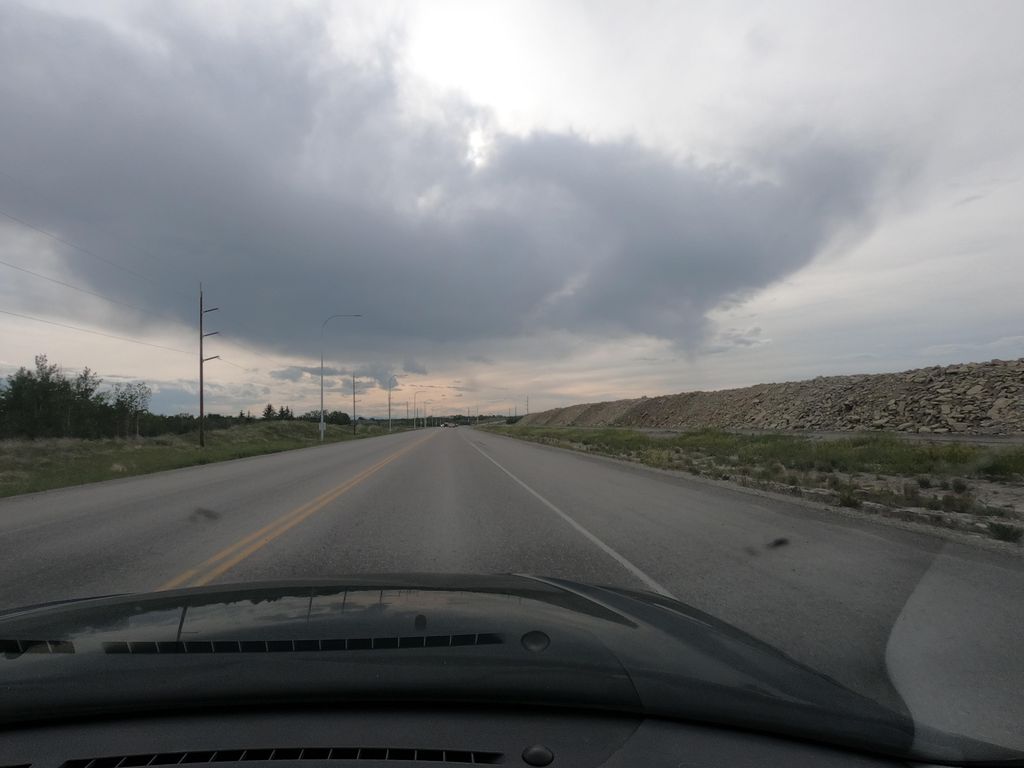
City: calgary